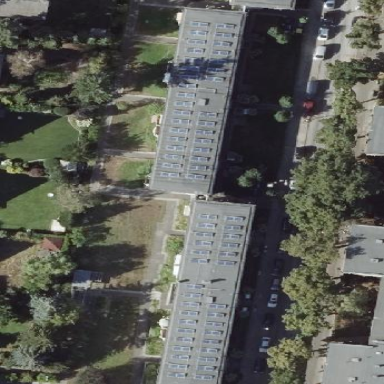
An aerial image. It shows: Flat-roofed apartment building.